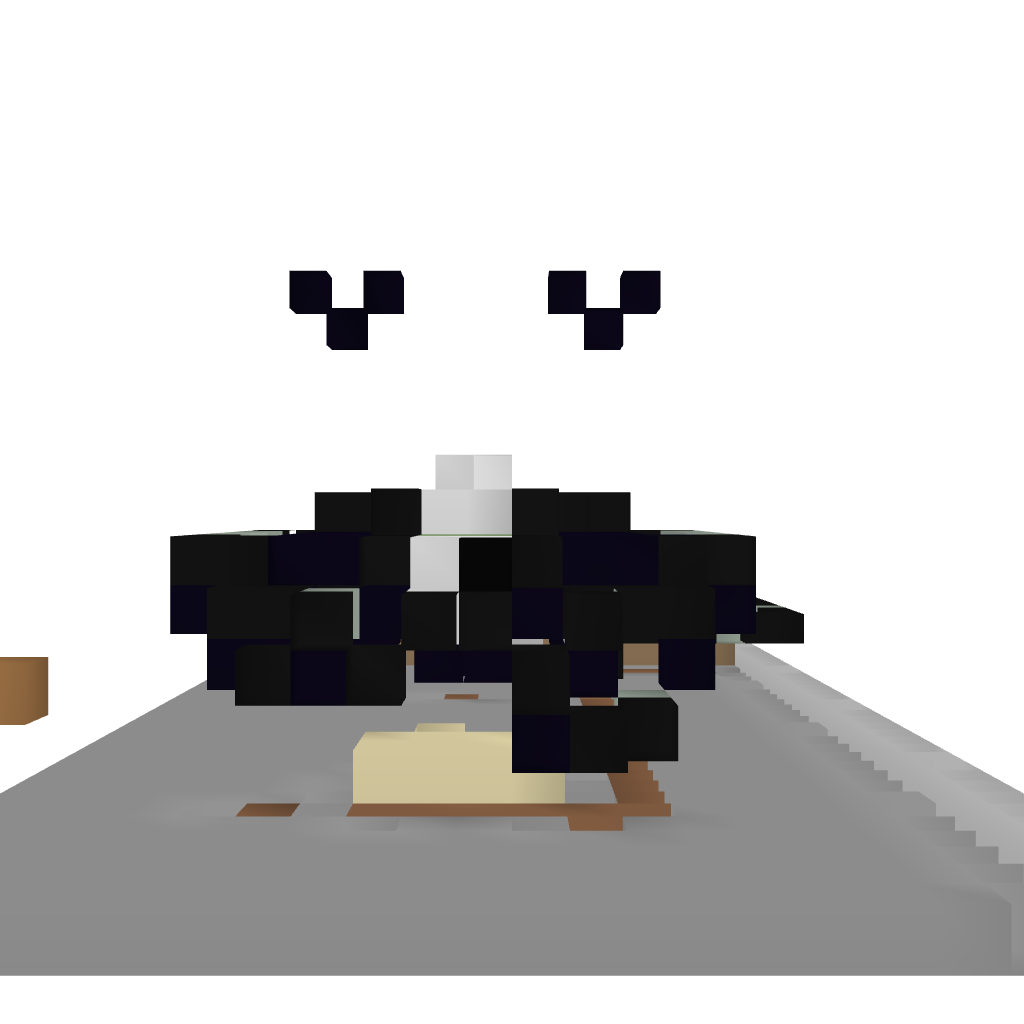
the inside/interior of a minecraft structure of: Double barrel Cannon